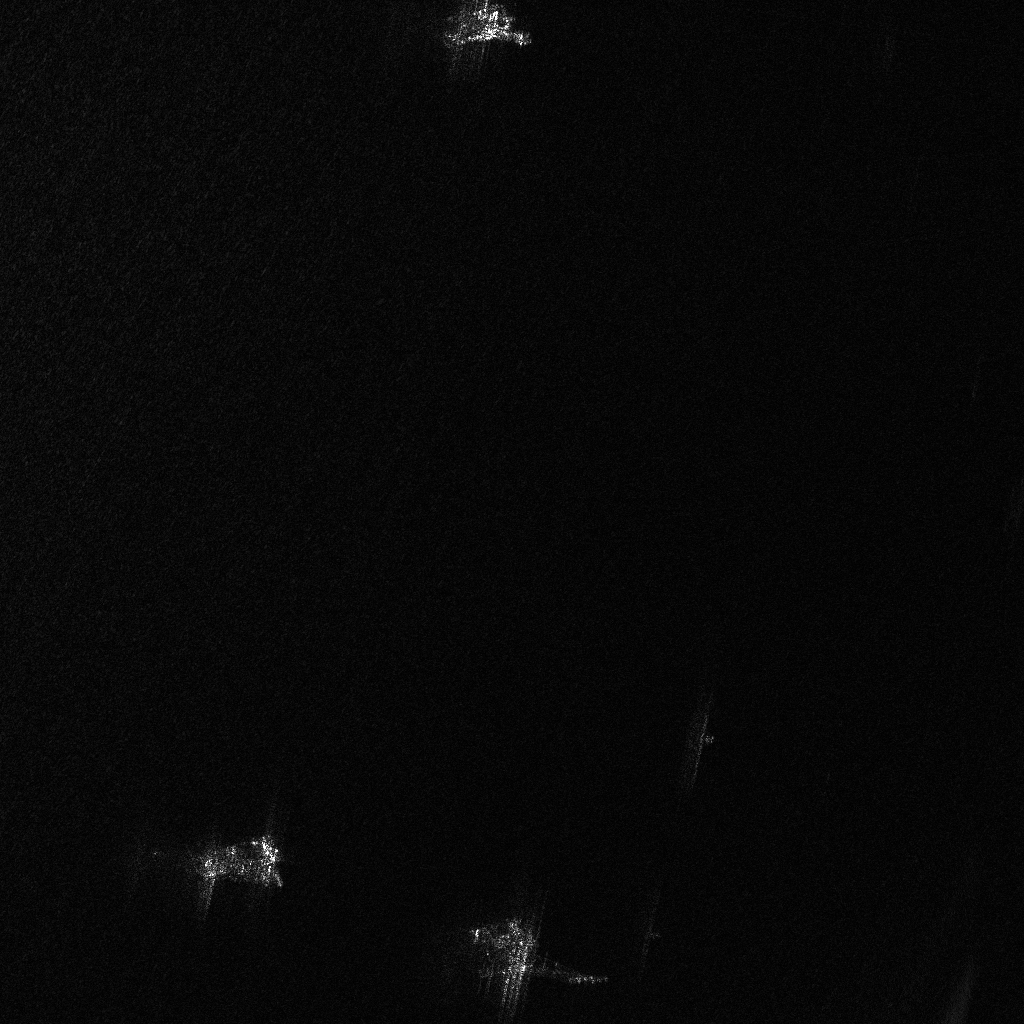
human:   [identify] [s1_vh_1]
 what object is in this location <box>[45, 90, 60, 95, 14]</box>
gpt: <ref>1 large container at the bottom</ref>